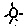
Label: sun